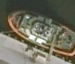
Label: Towing_vessel